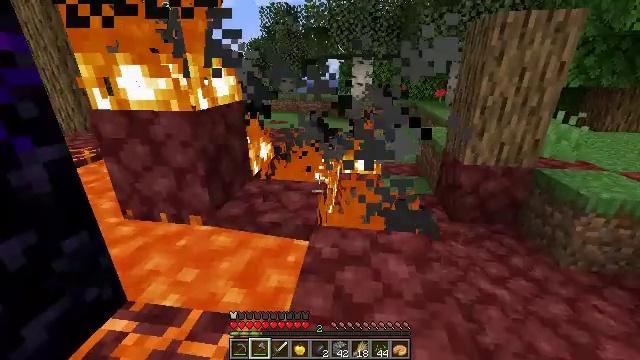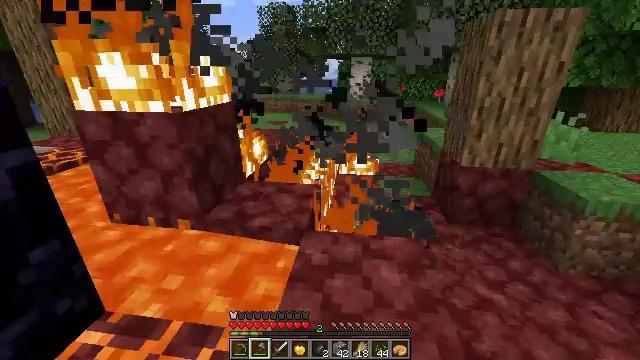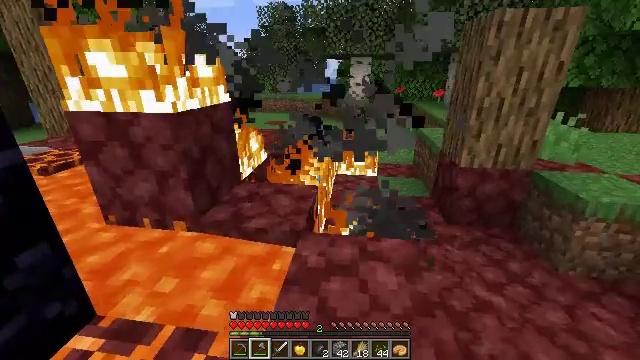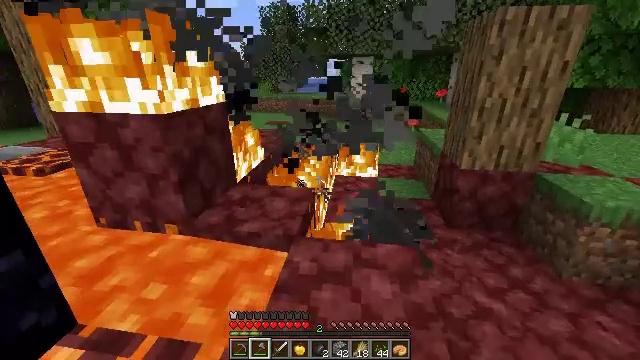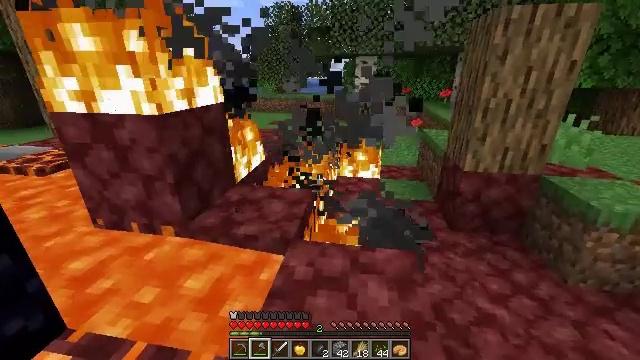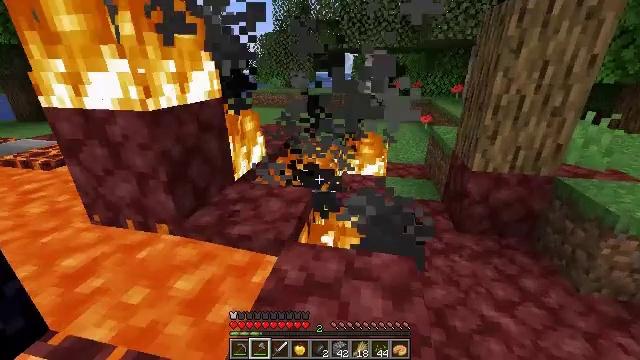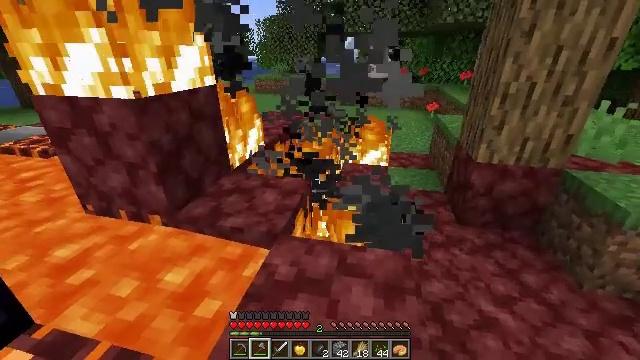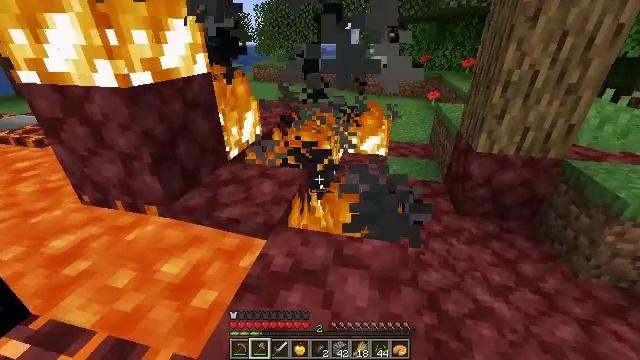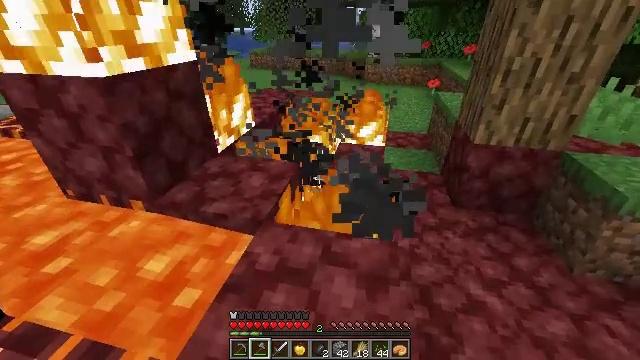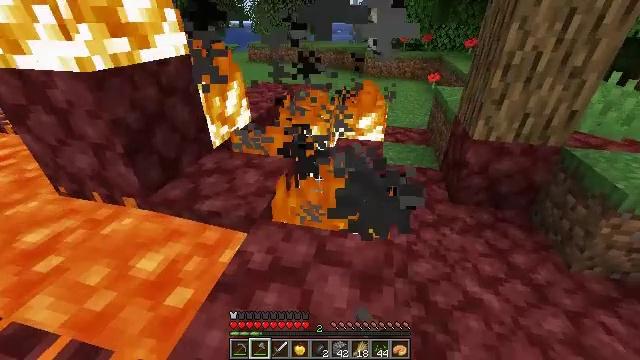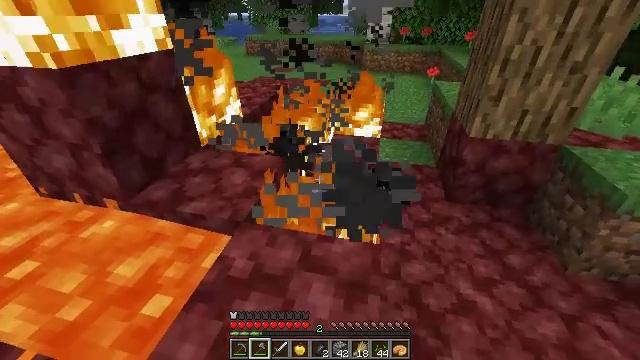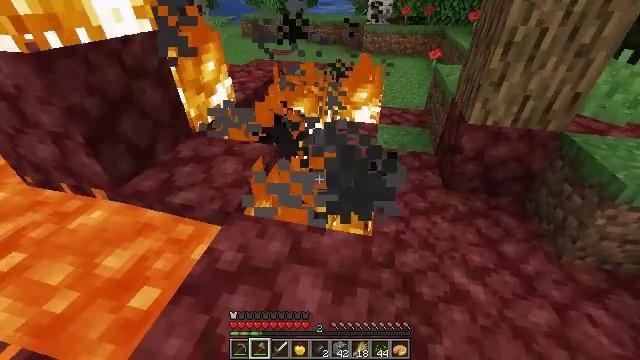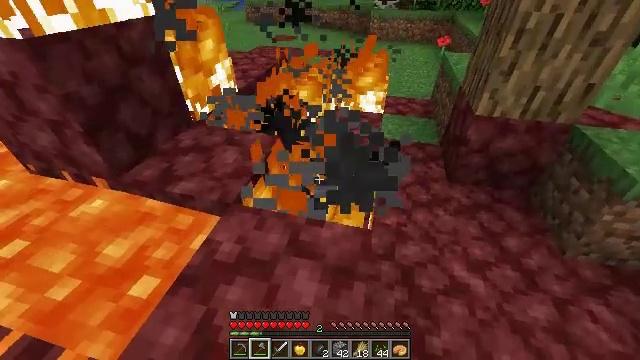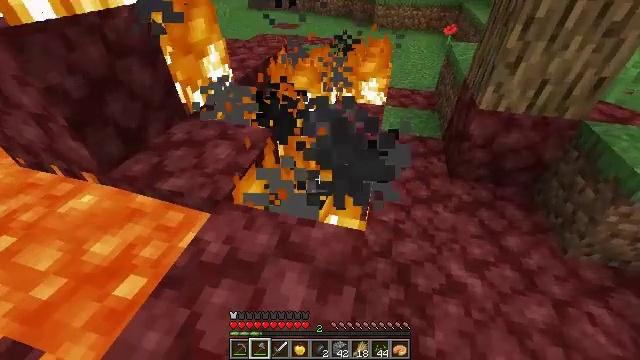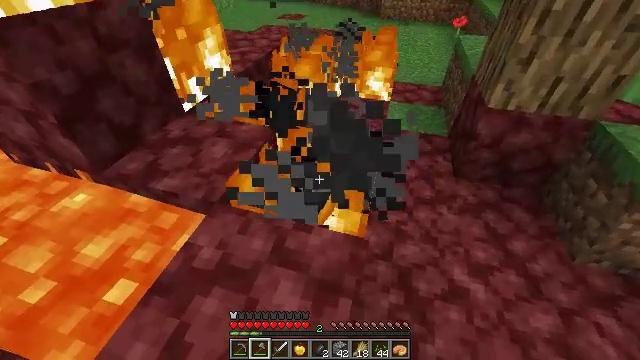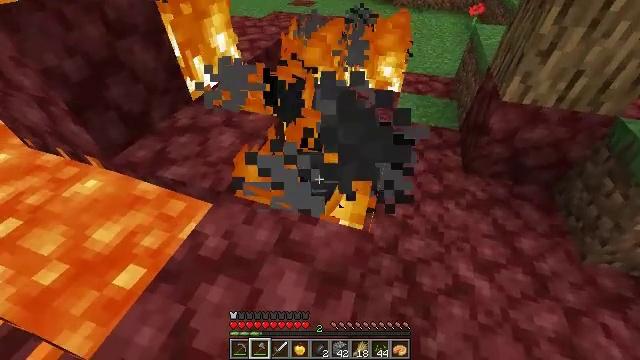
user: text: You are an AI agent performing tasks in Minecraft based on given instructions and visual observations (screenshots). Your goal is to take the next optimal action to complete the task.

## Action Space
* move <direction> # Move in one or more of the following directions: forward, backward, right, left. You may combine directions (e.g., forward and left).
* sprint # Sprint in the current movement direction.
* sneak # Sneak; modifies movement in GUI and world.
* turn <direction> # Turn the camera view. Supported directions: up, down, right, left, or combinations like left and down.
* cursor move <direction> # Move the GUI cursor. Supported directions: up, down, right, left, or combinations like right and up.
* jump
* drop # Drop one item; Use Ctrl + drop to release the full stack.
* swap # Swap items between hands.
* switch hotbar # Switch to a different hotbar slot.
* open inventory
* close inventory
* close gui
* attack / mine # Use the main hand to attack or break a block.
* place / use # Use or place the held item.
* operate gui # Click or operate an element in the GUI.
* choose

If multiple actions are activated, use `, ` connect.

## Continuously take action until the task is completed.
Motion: motion action
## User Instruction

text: Destroy the fire.
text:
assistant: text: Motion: move forward and move right, sneak, attack / mine
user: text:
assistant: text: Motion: move forward and move right, sneak
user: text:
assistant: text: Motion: move forward and move right, sneak
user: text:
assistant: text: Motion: move forward and move right, sneak
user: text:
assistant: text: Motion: move forward and move right, sneak, turn left and down
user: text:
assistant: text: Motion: move forward and move right, sneak, turn left and down
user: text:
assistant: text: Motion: move forward and move right, sneak, turn down
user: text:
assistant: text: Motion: move forward and move right, sneak, turn down, attack / mine
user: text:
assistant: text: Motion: move forward and move right, sneak, turn down, attack / mine
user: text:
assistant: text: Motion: move forward and move right, sneak, turn down, attack / mine
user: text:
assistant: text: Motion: move forward and move right, sneak, turn down
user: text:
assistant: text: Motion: move forward and move right, sneak, turn left and down
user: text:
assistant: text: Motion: move forward, sneak, turn down, attack / mine
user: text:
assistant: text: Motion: move forward, sneak, turn left and down, attack / mine
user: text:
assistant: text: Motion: move forward, sneak, turn left and down
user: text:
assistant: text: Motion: move forward, sneak, turn left and down, attack / mine
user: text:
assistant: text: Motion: move forward, sneak, turn down, attack / mine
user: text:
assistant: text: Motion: sneak, attack / mine
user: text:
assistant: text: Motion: sneak
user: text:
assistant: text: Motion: sneak
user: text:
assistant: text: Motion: sneak, attack / mine
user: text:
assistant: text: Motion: sneak, turn left, attack / mine
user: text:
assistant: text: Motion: move forward, sneak
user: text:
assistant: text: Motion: move forward, sneak
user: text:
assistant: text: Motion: move forward, sneak
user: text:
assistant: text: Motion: move forward, sneak, turn down
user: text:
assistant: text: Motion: move forward, sneak, turn down
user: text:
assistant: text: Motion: move forward, sneak, turn down
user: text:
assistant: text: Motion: move forward, sneak, turn down, attack / mine
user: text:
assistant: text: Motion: sneak, turn down, attack / mine